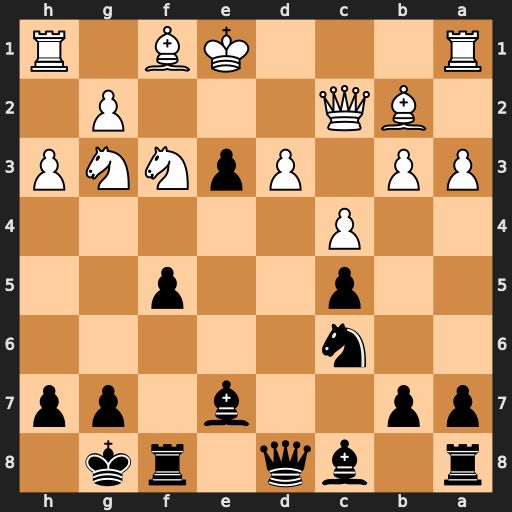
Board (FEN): r1bq1rk1/pp2b1pp/2n5/2p2p2/2P5/PP1PpNNP/1BQ3P1/R3KB1R
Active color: b
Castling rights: KQ
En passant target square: -
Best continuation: Bh4 O-O-O Bxg3